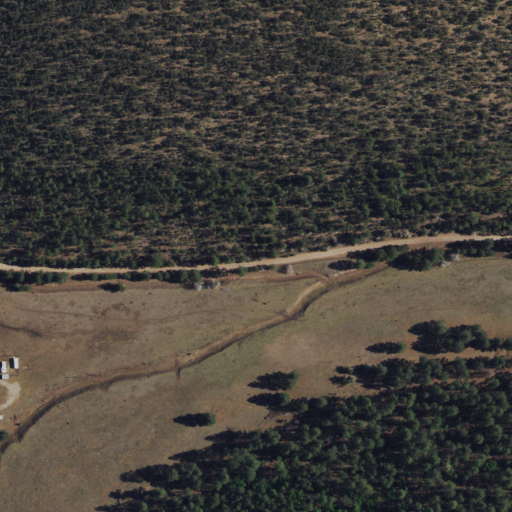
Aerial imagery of valley in New Mexico named Jim Lewis Canyon containing evergreen forest and shrub